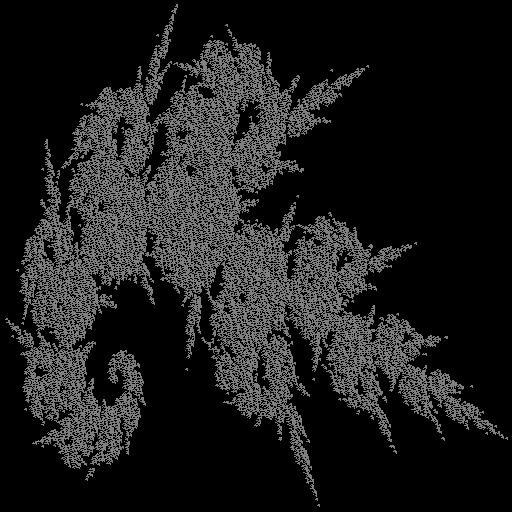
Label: a2